The image shows the envelope spectrum of a rolling-element bearing's vibration signal, with the characteristic fault frequencies (BPFO outer race, BPFI inner race, BSF ball, FTF cage) marked as reference lines. Determine the bearing's health state. Answer with exactly one of: normal, inner_race, outer_race, ball.
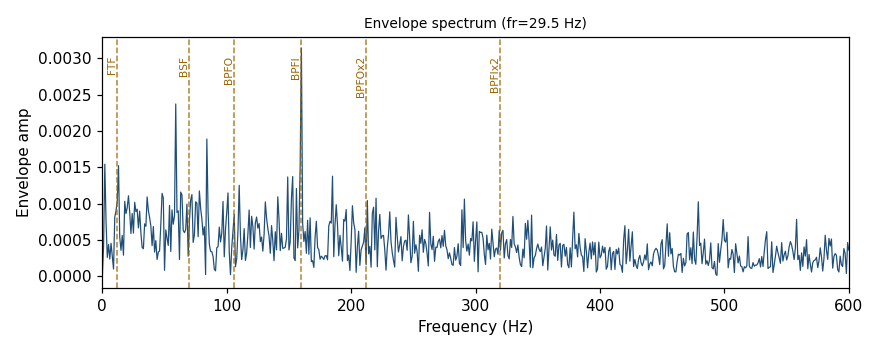
Answer: normal